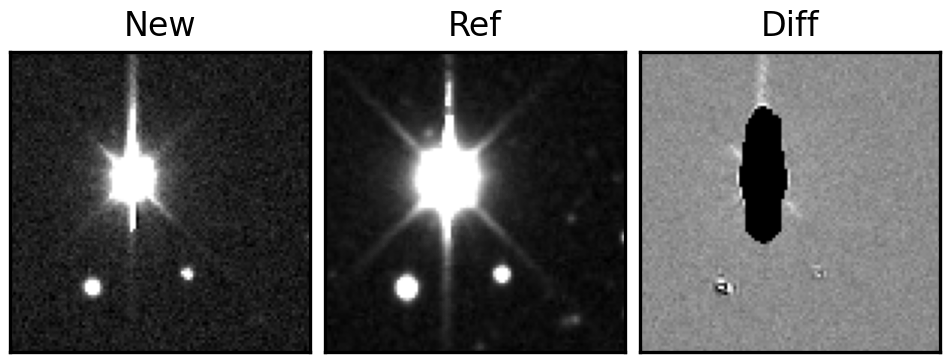
Label: bogus